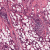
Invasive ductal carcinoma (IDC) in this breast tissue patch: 1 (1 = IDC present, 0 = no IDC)